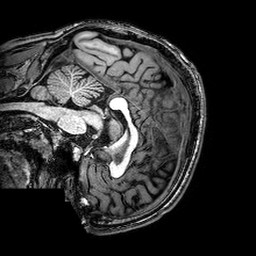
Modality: T1w
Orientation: sagittal
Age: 23
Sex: male
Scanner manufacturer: philips
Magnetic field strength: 3 T
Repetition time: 0.008197 s
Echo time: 0.00374 s